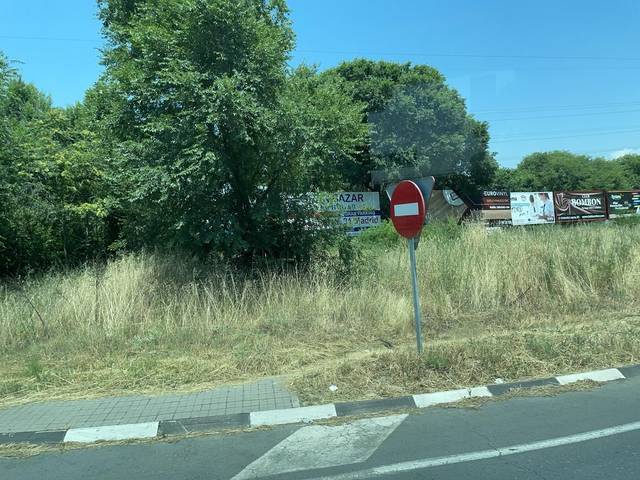
Region: Spain
Coordinates: 40.4, -3.778